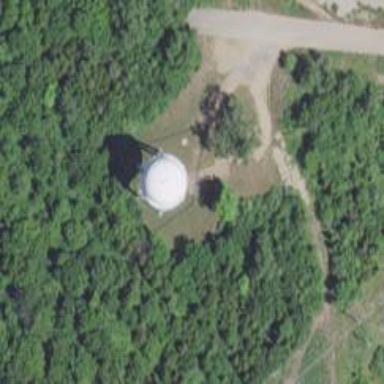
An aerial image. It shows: Water tower that is man-made.